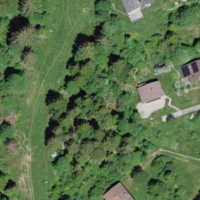
EUNIS habitat code: 55
Species observed at this site:
Dactylorhiza maculata